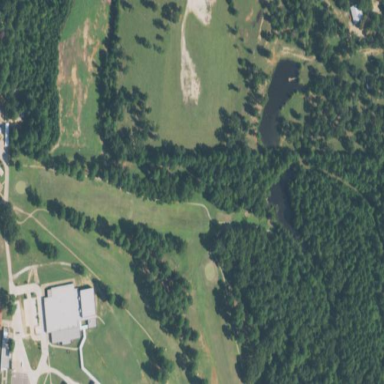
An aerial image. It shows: Golf course surrounded by greenery.